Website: macys
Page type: customer-info-address
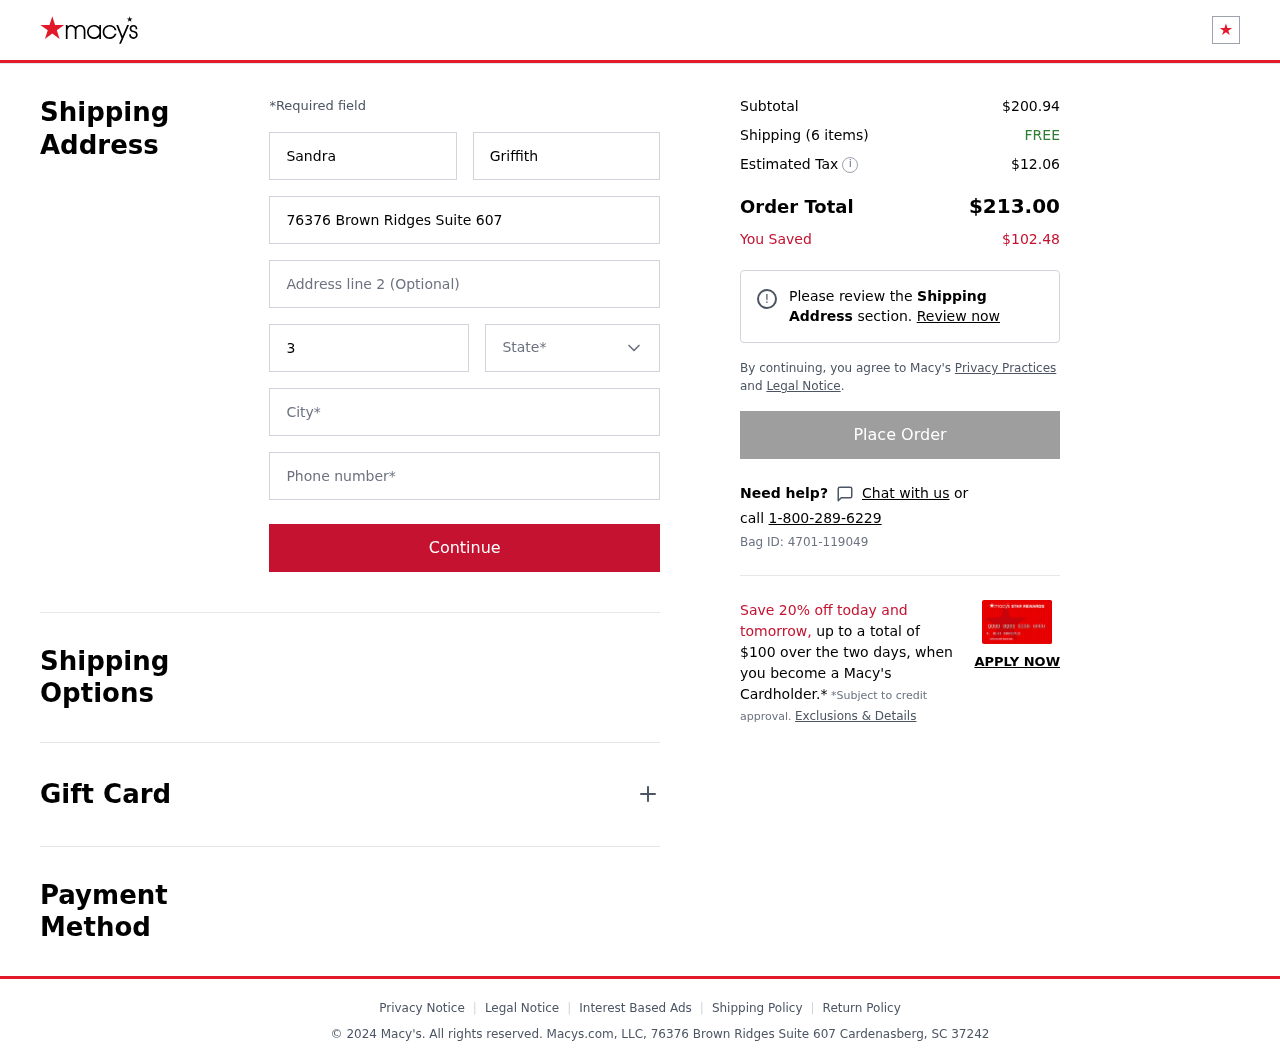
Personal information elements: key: PII_CITY
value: Cardenasberg
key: PII_FIRSTNAME
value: Sandra
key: PII_LASTNAME
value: Griffith
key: PII_PHONE
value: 5158630633
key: PII_POSTCODE
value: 37242
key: PII_STATE
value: South Carolina
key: PII_STREET
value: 76376 Brown Ridges Suite 607
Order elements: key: ORDER_SUBTOTAL
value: $200.94
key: ORDER_NUM_ITEMS
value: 6
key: ORDER_SHIPPING_COST
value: FREE
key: ORDER_TAX
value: $12.06
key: ORDER_TOTAL
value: $213.00
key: ORDER_SAVINGS
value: $102.48
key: ORDER_BAG_ID
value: Bag ID: 4701-119049